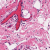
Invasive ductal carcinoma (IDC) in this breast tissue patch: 0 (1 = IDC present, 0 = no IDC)